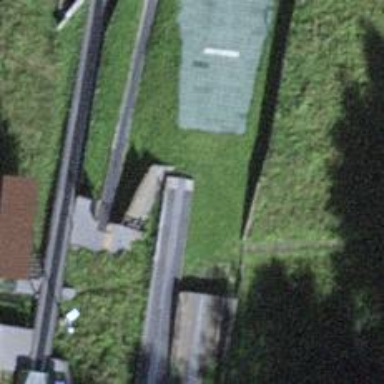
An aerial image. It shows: Ski jumping take-off ramp.